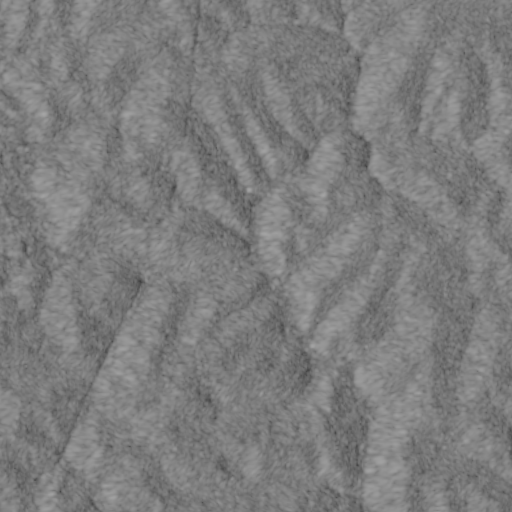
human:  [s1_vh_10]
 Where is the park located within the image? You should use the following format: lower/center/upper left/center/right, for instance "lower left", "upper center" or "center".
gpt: The park is located in the upper right of the image.
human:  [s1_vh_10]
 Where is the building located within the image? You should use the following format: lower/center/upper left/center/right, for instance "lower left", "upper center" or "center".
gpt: There is no building in the image.

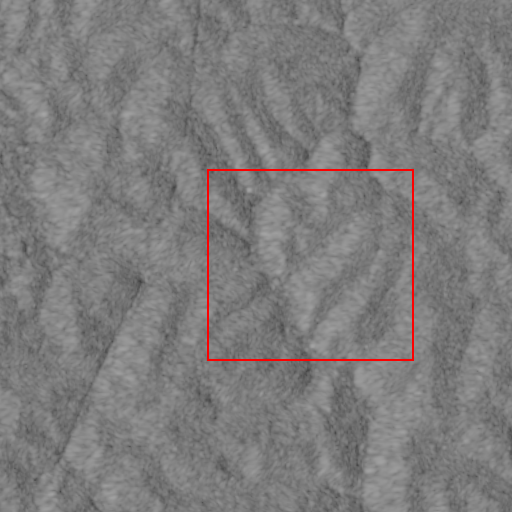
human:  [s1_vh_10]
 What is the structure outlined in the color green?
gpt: There is no green outline.
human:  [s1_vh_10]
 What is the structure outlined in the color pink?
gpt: There is no structure outlined in pink.